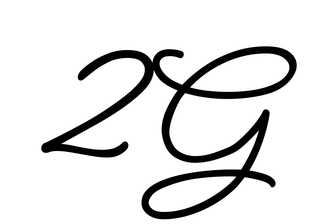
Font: MeowScript-Regular